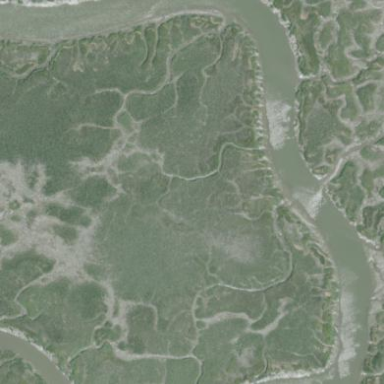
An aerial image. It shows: Tidal wetland characterized by saltmarsh vegetation.